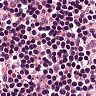
Metastatic tissue present: no